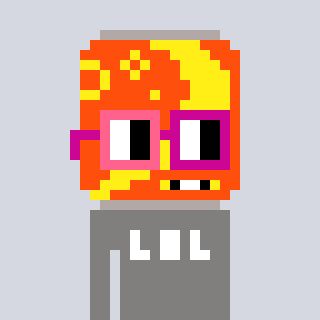
a pixel art character with square pink and red glasses, a pop-shaped head and a bluegrey-colored body on a cool background